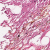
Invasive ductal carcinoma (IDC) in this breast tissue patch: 0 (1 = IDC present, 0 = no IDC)